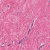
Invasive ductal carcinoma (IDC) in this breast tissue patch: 0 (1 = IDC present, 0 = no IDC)